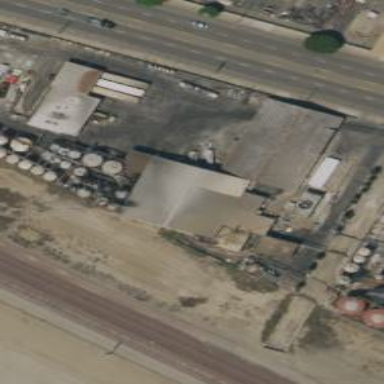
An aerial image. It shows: Factory building.